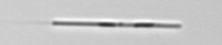
Label: Leptocylindrus